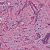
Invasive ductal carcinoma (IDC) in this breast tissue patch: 1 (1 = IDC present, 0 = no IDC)